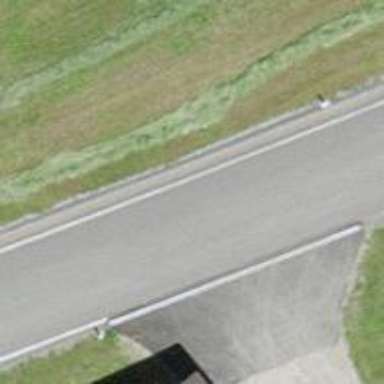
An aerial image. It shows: Asphalt tertiary road without sidewalk.